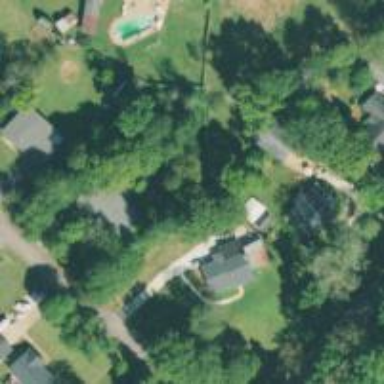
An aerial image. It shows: Driveway.